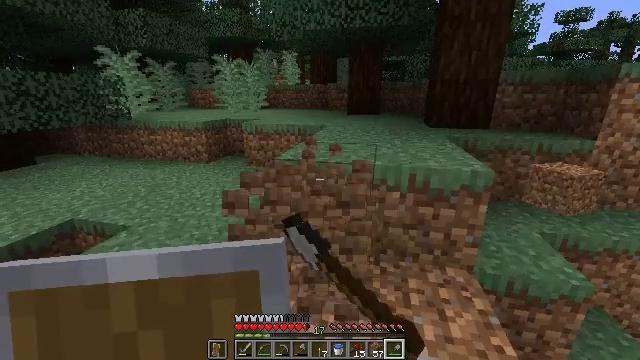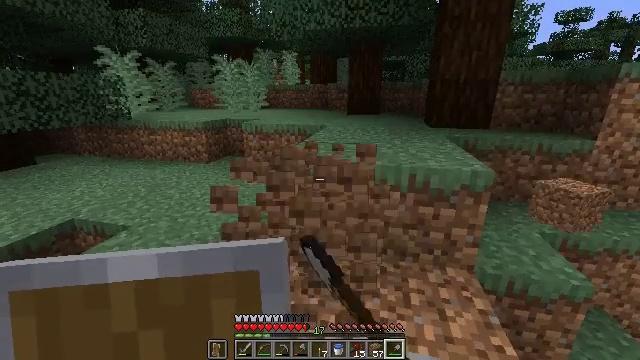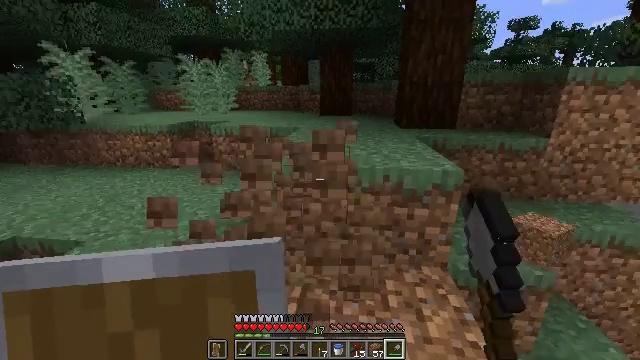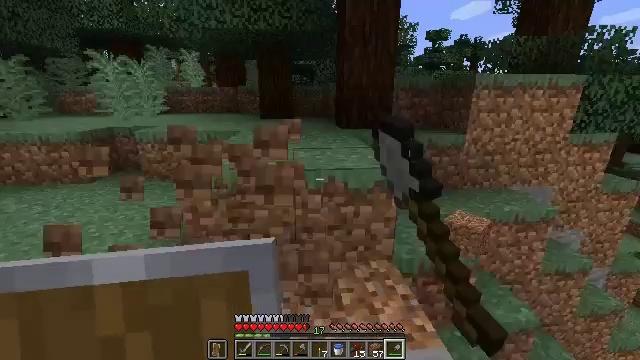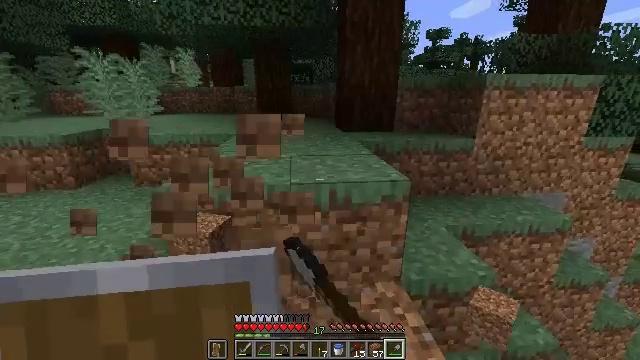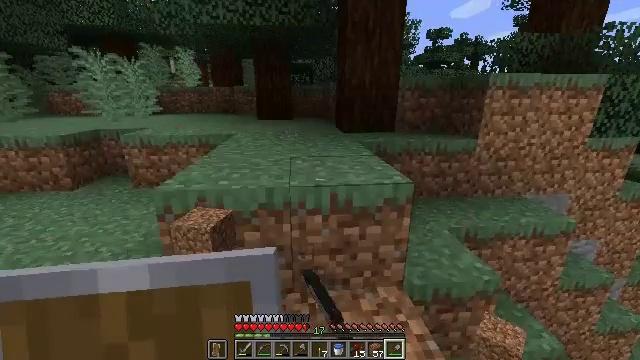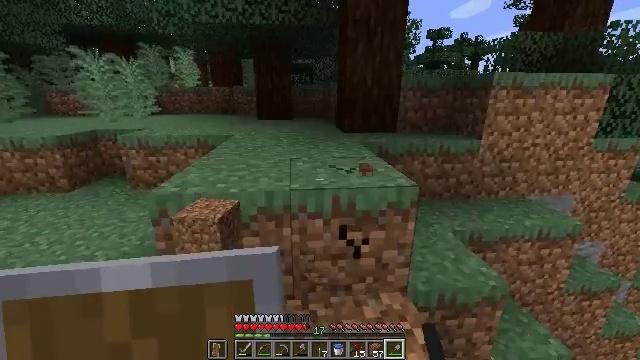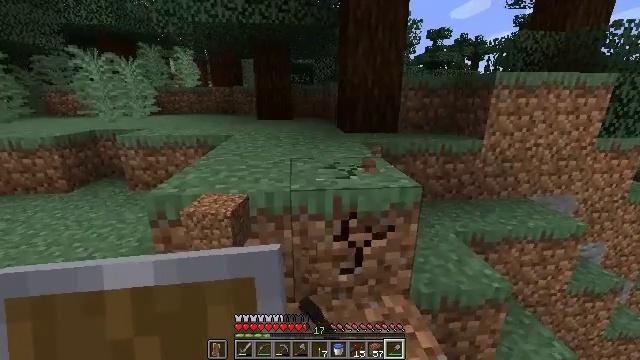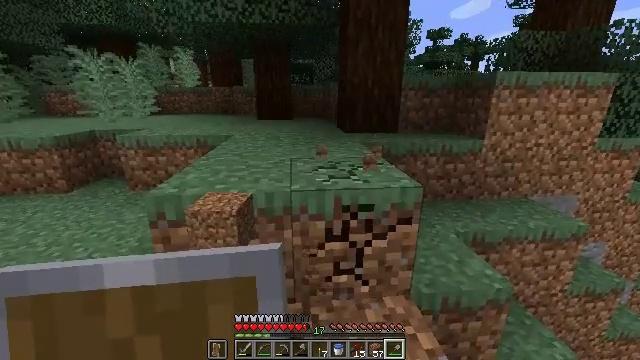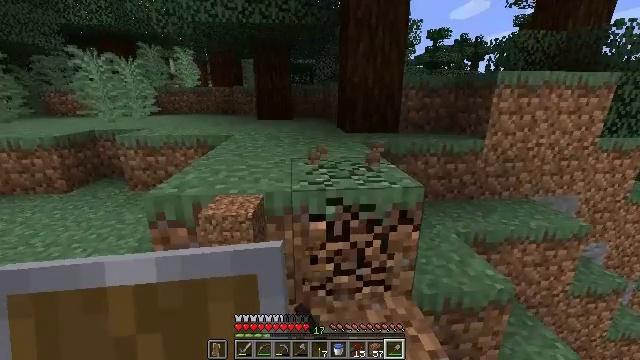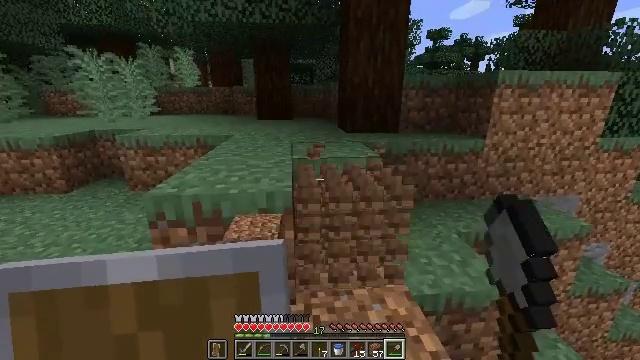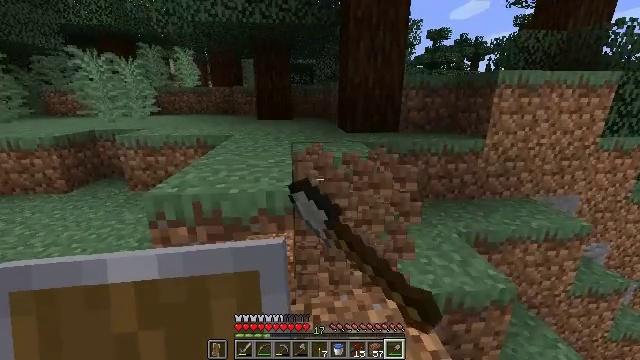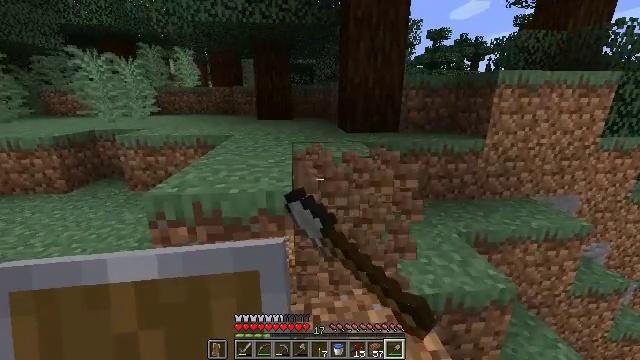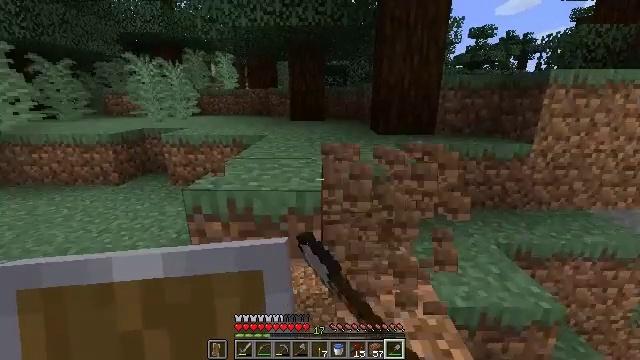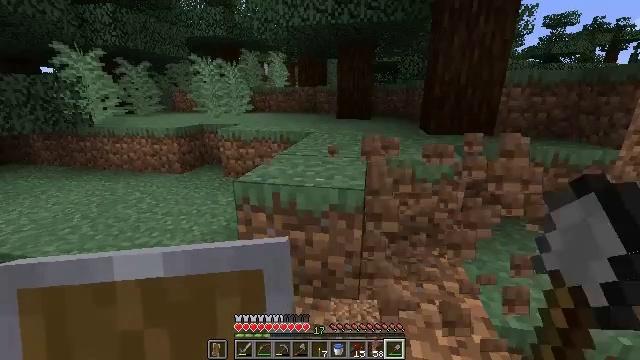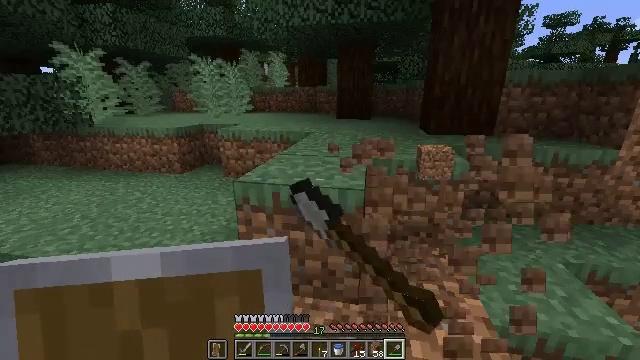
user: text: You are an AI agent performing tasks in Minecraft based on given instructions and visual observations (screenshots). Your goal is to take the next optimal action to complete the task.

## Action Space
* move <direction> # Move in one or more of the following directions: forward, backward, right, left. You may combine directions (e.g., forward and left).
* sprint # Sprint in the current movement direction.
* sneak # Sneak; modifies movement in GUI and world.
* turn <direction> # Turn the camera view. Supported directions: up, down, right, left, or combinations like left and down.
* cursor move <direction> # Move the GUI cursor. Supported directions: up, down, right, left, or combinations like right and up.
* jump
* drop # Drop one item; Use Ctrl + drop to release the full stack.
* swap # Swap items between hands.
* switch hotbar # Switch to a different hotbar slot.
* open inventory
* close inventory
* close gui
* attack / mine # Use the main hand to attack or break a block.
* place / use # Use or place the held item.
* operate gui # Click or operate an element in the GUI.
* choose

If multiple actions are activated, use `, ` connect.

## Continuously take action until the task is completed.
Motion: motion action
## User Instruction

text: Mine grass block from the ground.
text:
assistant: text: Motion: attack / mine
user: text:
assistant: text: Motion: move forward, turn right, attack / mine
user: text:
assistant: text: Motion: move forward, turn right, attack / mine
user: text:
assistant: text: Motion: move forward, attack / mine
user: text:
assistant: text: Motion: attack / mine
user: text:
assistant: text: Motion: attack / mine
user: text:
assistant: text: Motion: attack / mine
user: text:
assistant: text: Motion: attack / mine
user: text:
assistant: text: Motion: attack / mine
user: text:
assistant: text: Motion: attack / mine
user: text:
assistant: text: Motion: attack / mine
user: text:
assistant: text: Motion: attack / mine
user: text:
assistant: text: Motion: turn left, attack / mine
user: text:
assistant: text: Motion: turn left, attack / mine
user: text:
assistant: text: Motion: attack / mine
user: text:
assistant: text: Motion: attack / mine
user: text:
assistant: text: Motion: attack / mine
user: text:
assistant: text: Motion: attack / mine
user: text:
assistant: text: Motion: attack / mine
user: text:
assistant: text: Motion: attack / mine
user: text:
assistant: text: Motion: attack / mine
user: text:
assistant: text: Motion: attack / mine
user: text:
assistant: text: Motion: move forward, attack / mine
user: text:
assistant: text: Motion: move forward, attack / mine
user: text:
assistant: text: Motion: move forward, turn right and up, attack / mine
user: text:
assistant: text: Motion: move forward, turn right and up, attack / mine
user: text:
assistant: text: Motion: attack / mine
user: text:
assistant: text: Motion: attack / mine
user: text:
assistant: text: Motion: attack / mine
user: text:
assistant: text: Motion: attack / mine